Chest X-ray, AP view. Patient: 50 years old, sex F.
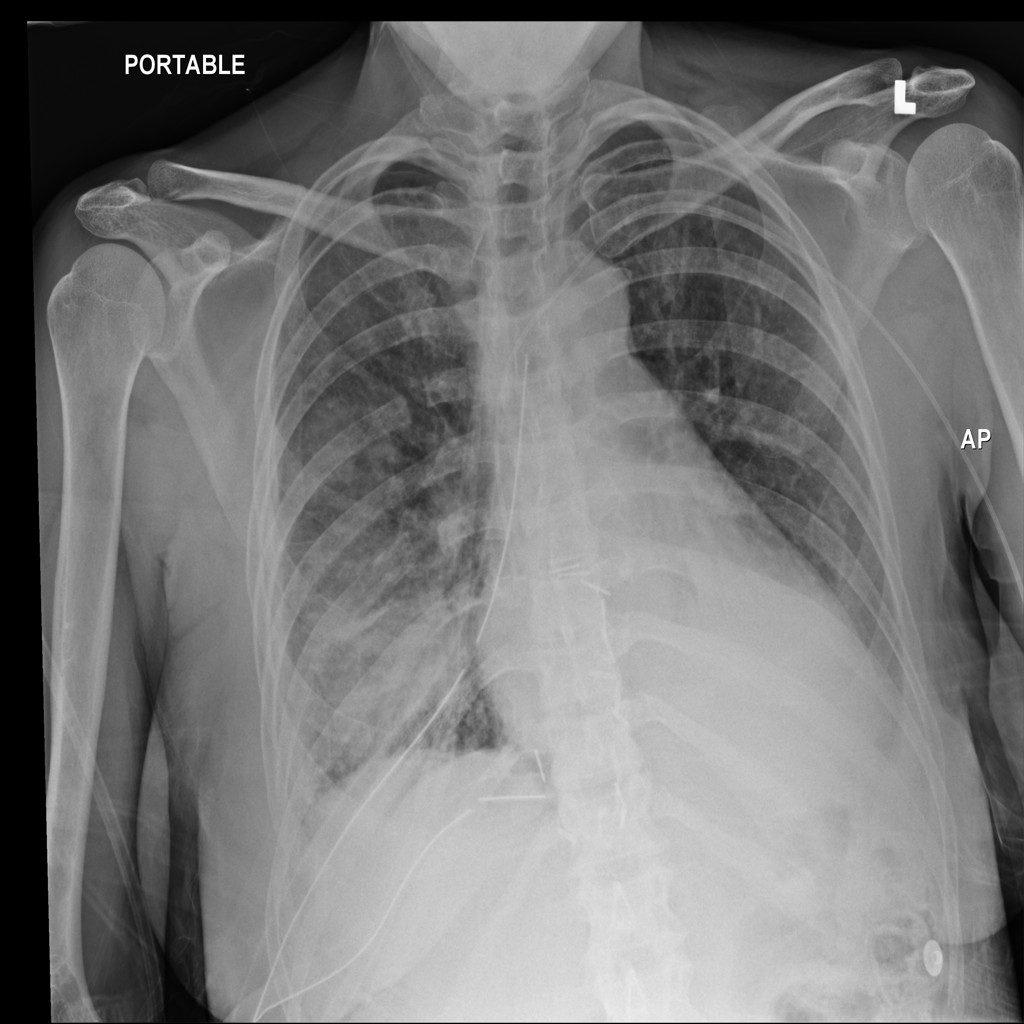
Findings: Atelectasis, Effusion, Pneumothorax